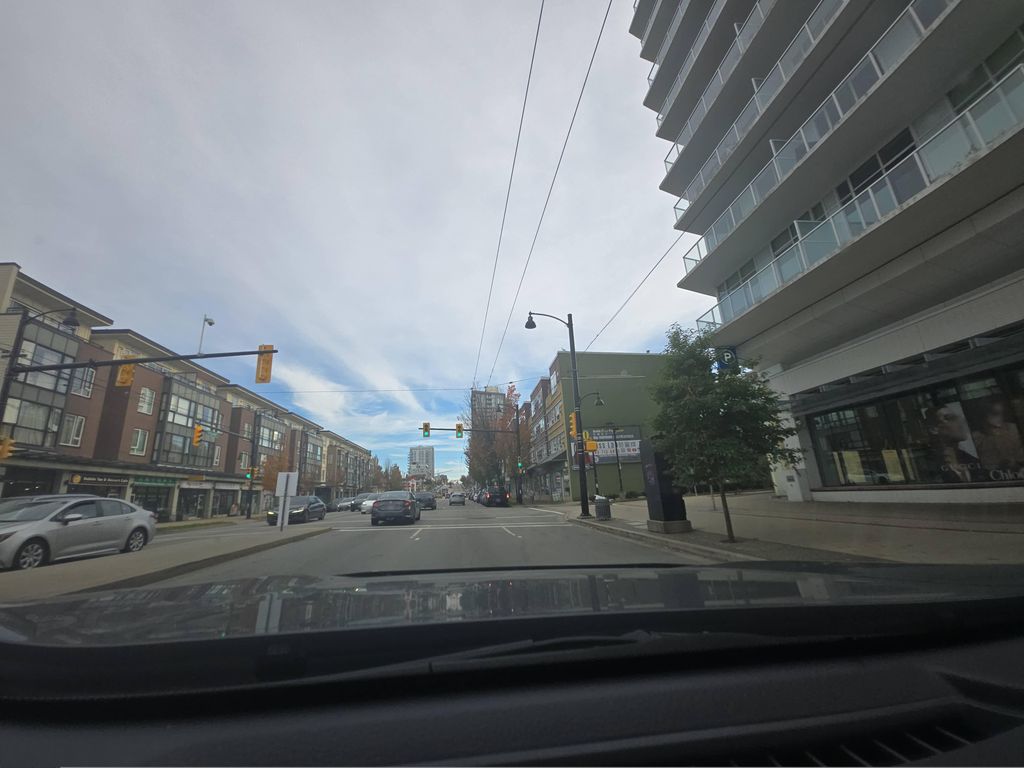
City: vancouver